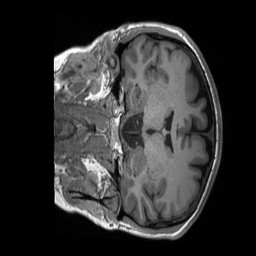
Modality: T1w
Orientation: coronal
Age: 32
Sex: female
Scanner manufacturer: siemens
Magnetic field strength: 3 T
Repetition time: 2.4 s
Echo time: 0.00224 s